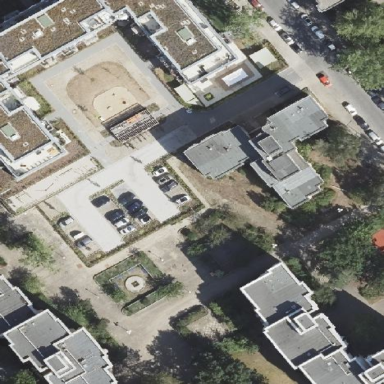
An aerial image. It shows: Image showing building with apartments.